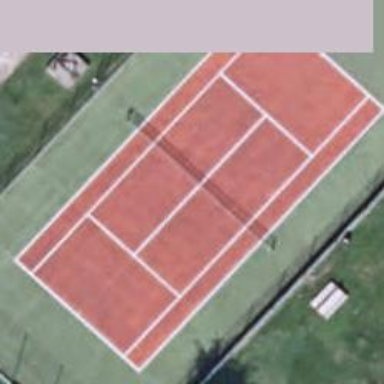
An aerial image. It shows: Tennis court on pitch.